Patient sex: M
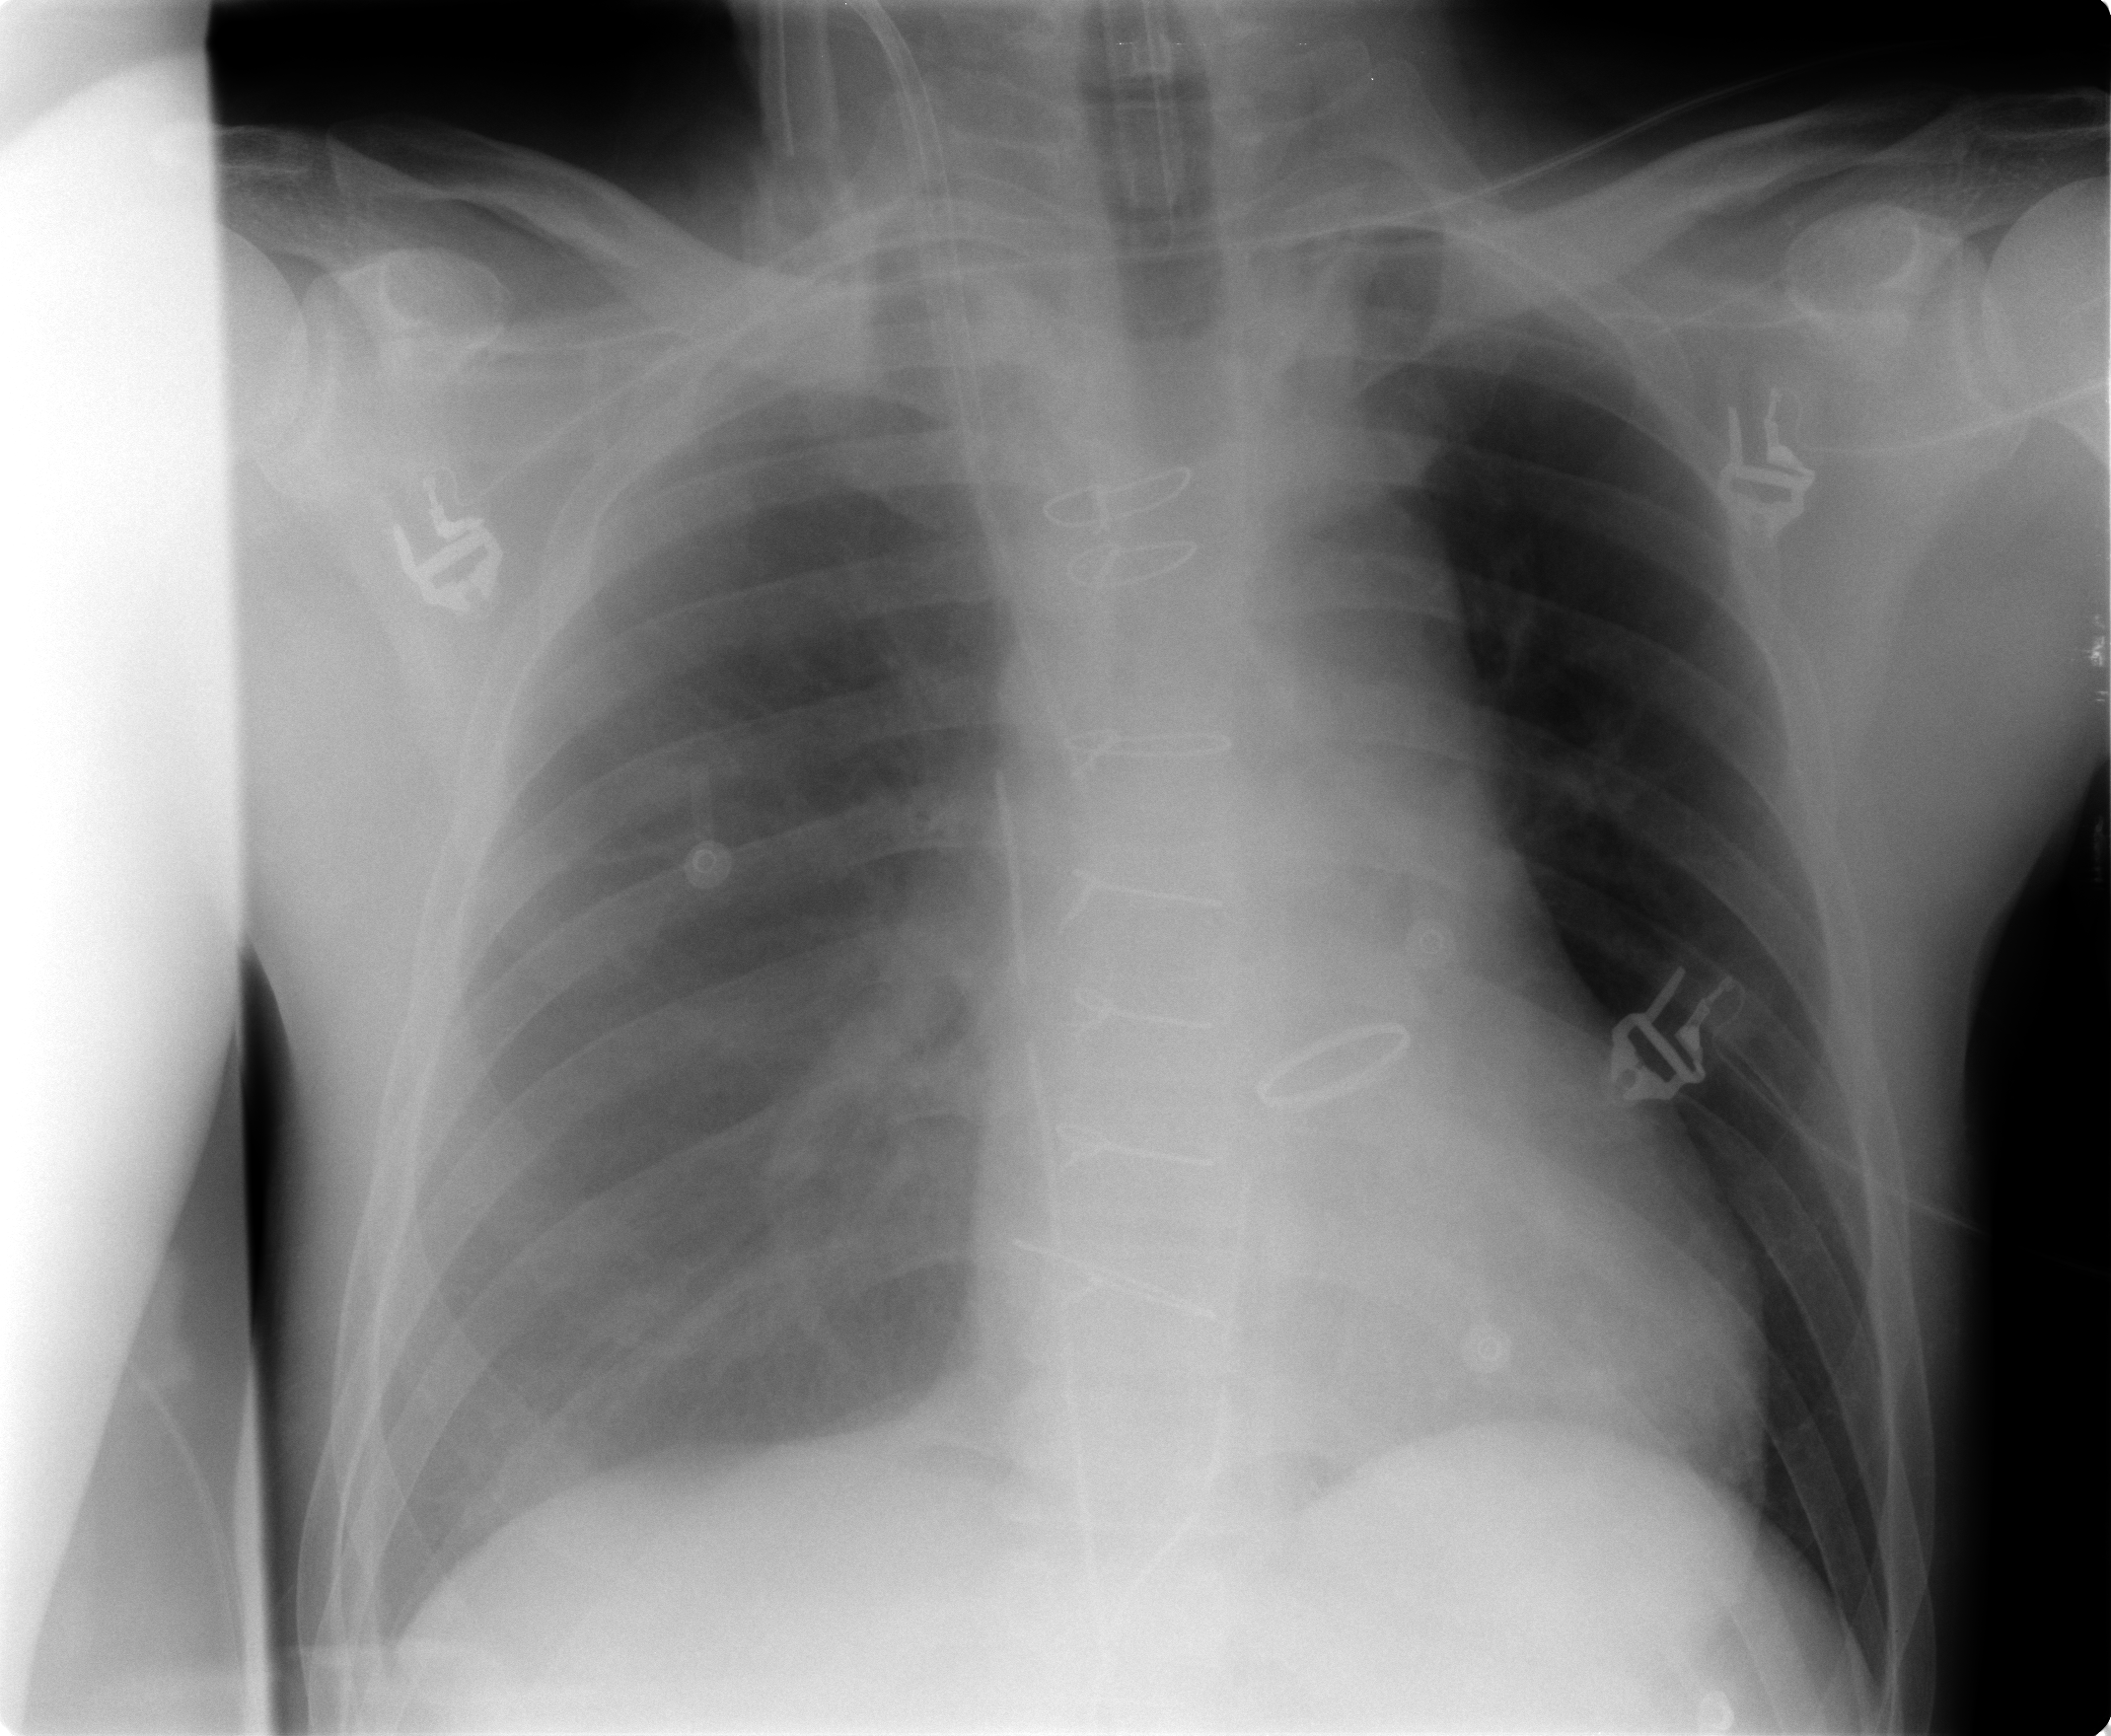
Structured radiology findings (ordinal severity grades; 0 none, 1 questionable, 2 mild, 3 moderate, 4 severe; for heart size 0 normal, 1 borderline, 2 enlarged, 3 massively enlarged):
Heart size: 0
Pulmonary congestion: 0
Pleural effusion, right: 3
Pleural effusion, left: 0
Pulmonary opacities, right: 0
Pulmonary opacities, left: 0
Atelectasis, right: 3
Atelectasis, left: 0